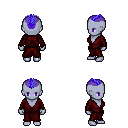
a pixel art fantasy rpg character, female body template, dark elf, purple skin, red robe, magenta pants, blue short mohawk hairstyle, four views (front, back, left, right), 2x2 character sprite sheet, small pixel art, hard edges, no anti-aliasing